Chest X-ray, PA view. Patient: 59 years old, sex F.
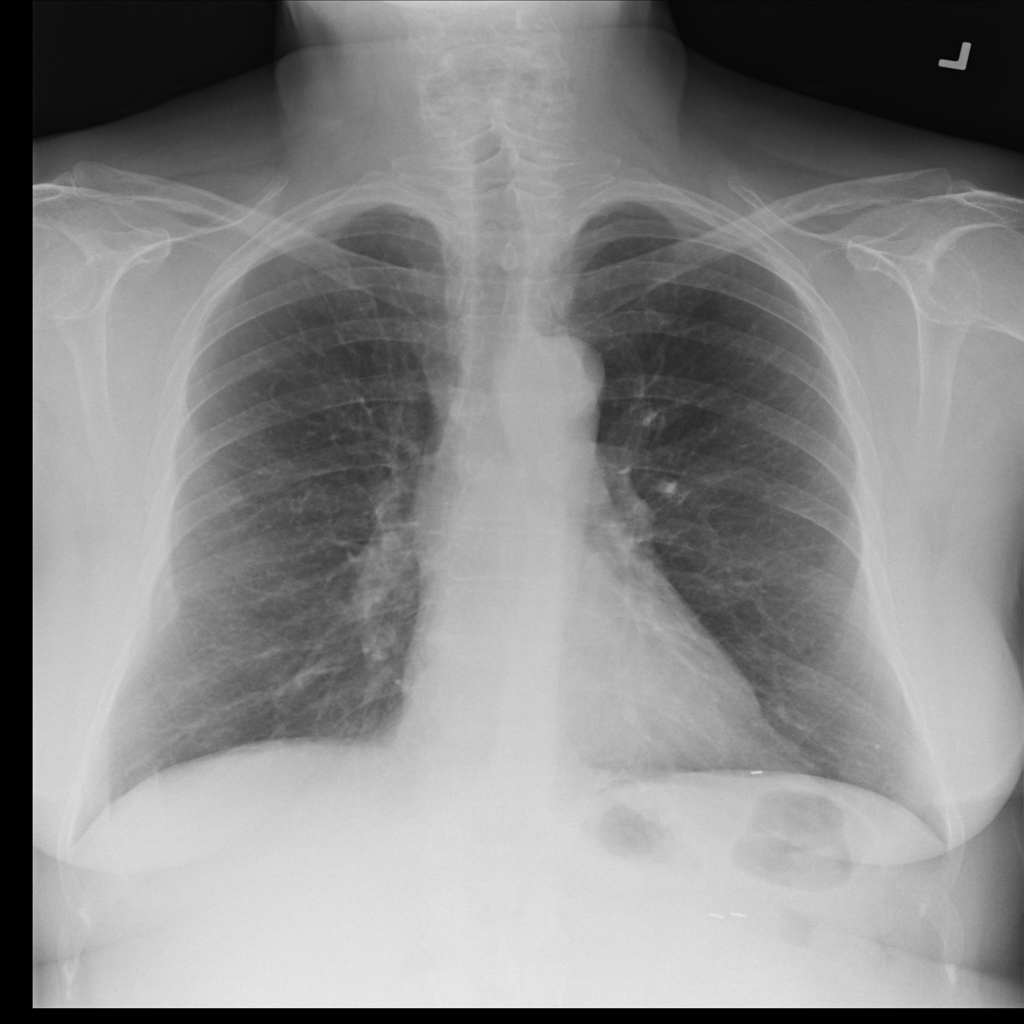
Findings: No Finding